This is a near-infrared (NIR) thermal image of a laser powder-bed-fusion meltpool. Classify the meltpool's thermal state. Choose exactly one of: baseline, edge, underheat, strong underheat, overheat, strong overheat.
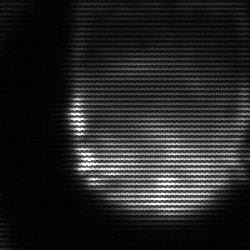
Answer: edge